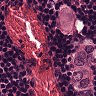
Metastatic tissue present: yes